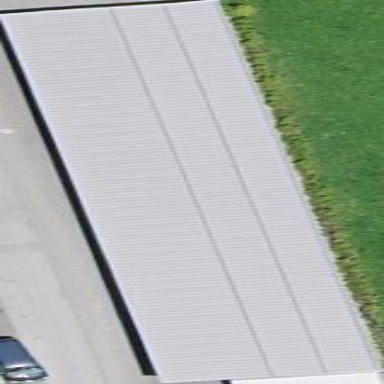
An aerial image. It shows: View of roof of building.